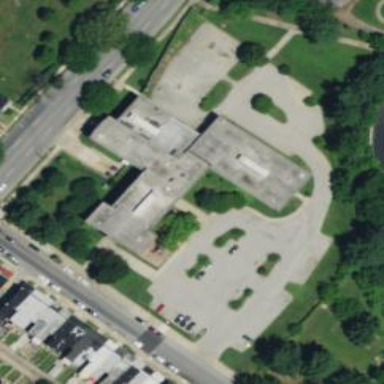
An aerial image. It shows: School.